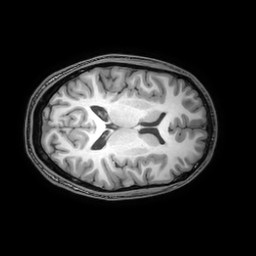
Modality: T1w
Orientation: axial
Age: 19
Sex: male
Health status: healthy
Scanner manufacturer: philips
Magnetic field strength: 3 T
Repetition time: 0.0079 s
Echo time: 0.0035 s